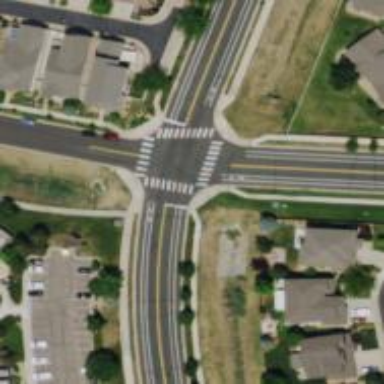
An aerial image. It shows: Marked crossing on footway.